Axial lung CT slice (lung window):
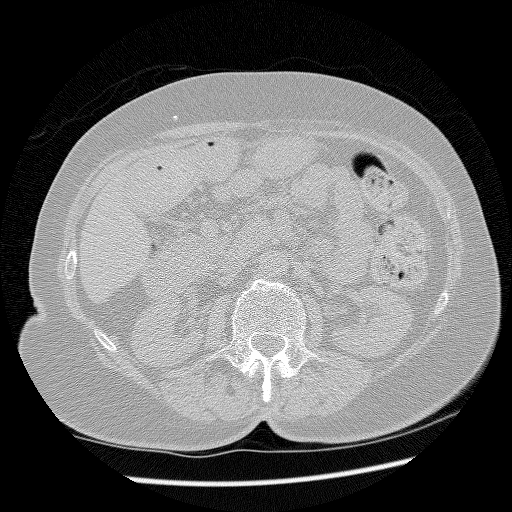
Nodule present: no